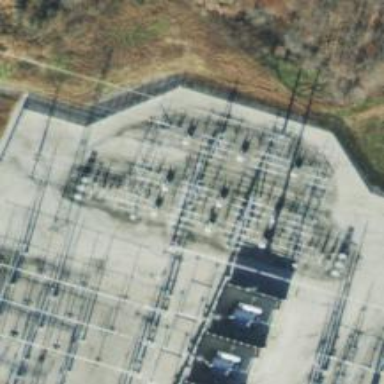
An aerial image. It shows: Switch used for power control.